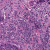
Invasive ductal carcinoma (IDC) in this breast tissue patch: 1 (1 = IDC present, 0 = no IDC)